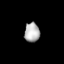
Tissue: lung
Cell type: Epithelial cells
Senescence score: 0.5498
Nuclear area (px): 290
Mean DAPI intensity: 176.817